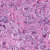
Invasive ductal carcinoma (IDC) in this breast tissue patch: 0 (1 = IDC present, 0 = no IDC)